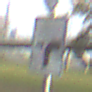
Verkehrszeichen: VerlaufVorfahrtsstrasse9
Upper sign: Vorfahrtsstrasse
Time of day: SunriseSunset
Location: Outdoor (Suburban)
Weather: PartlyCloudy
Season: NotSpecified
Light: Natural